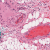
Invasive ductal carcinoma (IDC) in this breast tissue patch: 0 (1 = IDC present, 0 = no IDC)